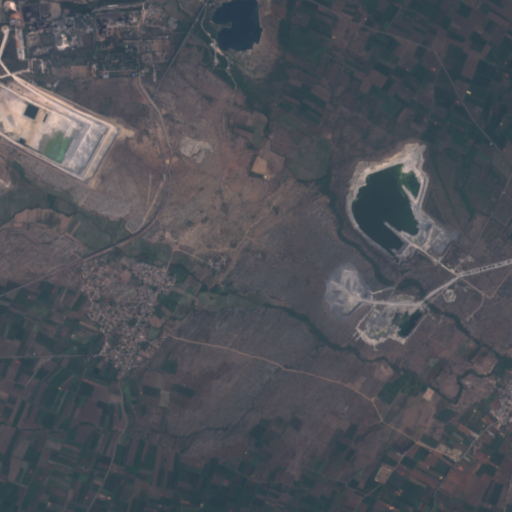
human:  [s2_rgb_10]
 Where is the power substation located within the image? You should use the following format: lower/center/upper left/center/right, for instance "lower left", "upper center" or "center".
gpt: The power substation is located in the upper left of the image.
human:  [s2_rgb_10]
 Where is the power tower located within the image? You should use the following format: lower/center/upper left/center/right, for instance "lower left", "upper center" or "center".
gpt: The power tower is located in the upper of the image.
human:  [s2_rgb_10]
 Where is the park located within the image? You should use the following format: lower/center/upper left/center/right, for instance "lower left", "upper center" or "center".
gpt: There is no park in the image.